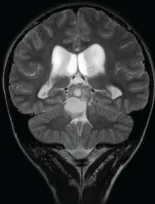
(B) Coronal T2-weighted sequence.
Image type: radiology (mri)